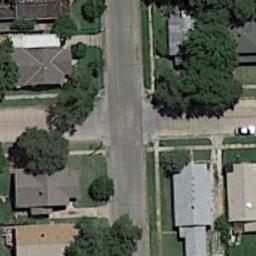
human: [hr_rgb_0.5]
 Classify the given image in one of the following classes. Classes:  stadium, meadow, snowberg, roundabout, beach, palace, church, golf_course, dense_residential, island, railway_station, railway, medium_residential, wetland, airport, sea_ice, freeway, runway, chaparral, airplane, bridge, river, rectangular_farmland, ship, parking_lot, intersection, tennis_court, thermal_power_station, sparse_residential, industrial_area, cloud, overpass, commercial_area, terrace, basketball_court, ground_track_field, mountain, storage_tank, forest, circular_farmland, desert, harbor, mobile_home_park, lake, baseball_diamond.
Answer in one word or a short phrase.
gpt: intersection